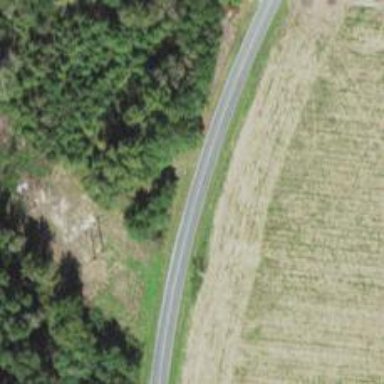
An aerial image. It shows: Unclassified road with asphalt surface.